Question: I have created MKMapView, and instead of tagging "Google" it showing Legal. Please can anyone explain me why it showing Legal label.
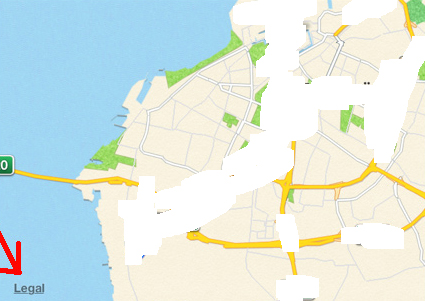
Answer: Because they no longer use Google for maps. They use Apples own mapping service.